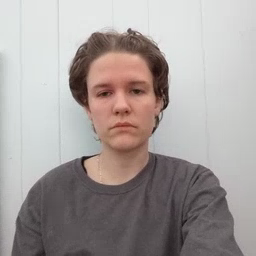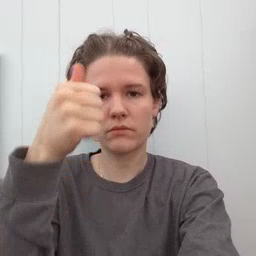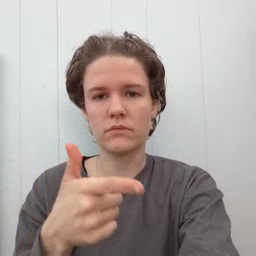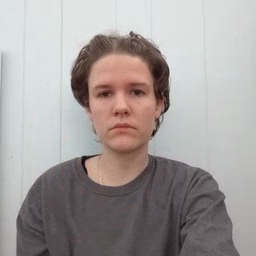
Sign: brother